Aerial crown-view tile of a tropical tree (Barro Colorado Island, Panama), acquired 20241014:
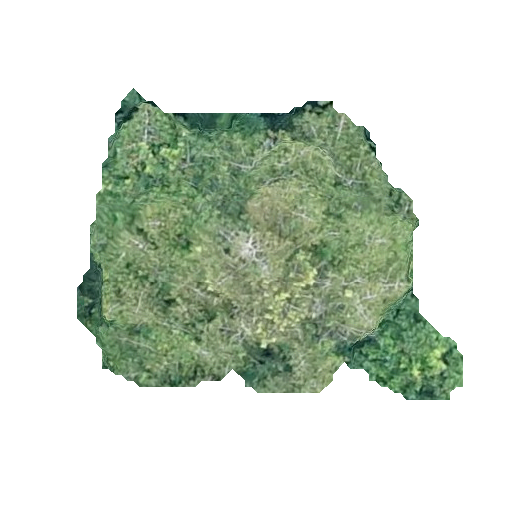
Species: Virola surinamensis
GBIF accepted scientific name: Virola surinamensis
Crown area: 133.484 m²